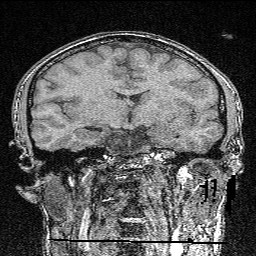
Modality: FLASH
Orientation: sagittal
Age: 26
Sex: male